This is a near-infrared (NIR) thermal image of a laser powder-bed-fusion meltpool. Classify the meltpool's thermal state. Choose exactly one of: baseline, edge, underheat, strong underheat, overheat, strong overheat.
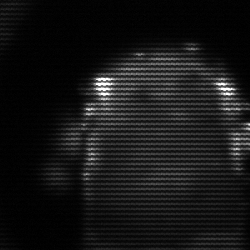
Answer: baseline